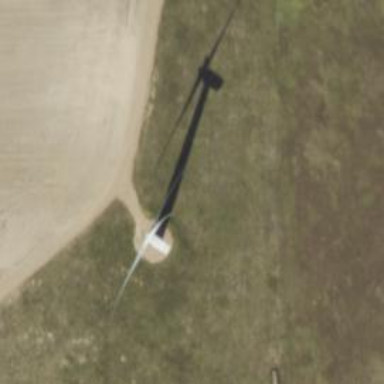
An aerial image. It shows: Wind generator using horizontal axis wind turbines.